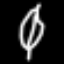
Label: leaf